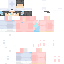
A female human skin with pale skin, wearing blonde helmet dressed in a blue tshirt and blue pants, featuring a closed mouth.